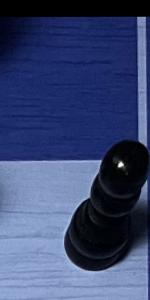
Label: Pawn_Black